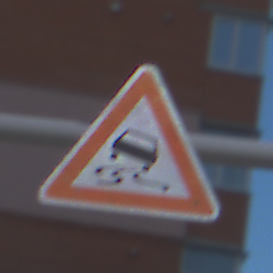
Verkehrszeichen: SchleuderOderRutschgefahr
Umgebung: Outdoor, Suburban
Tageszeit: MorningAfternoon
Wetter: PartlyCloudy
Licht: Natural
Jahreszeit: NotSpecified
Kontrast: HighContrast